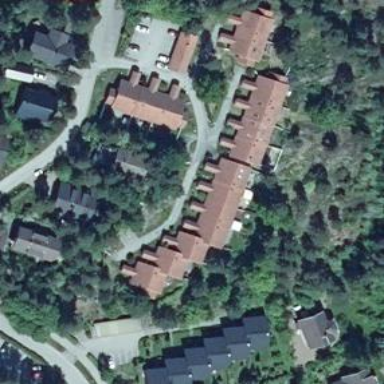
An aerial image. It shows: Terrace building.